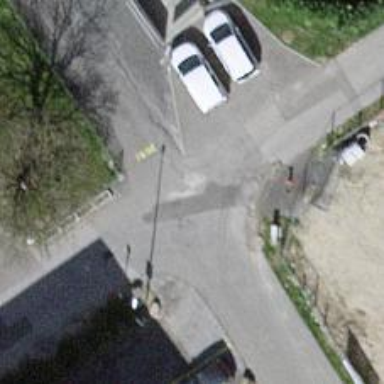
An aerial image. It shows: Residential road with concrete surface.